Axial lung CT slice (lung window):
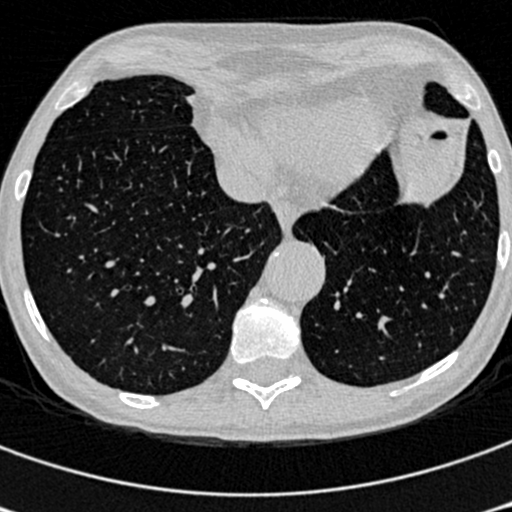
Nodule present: no